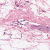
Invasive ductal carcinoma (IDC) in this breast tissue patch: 0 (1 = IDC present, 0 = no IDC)